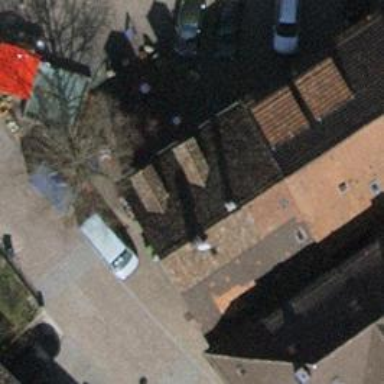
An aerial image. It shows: Café.